Field crop: tomato
Growth stage: 1
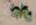
Species: solanum